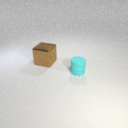
small cyan rubber cylinder in front of large brown metal cube